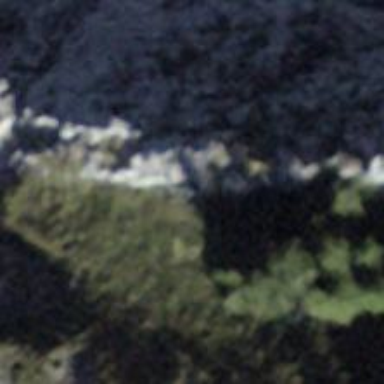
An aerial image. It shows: Cliff in nature.